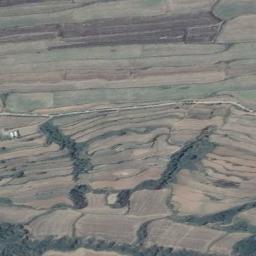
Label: terrace